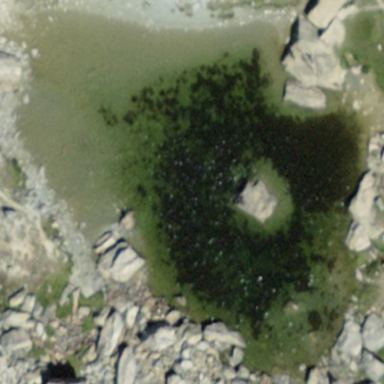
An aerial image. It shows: Pond surrounded by natural water.